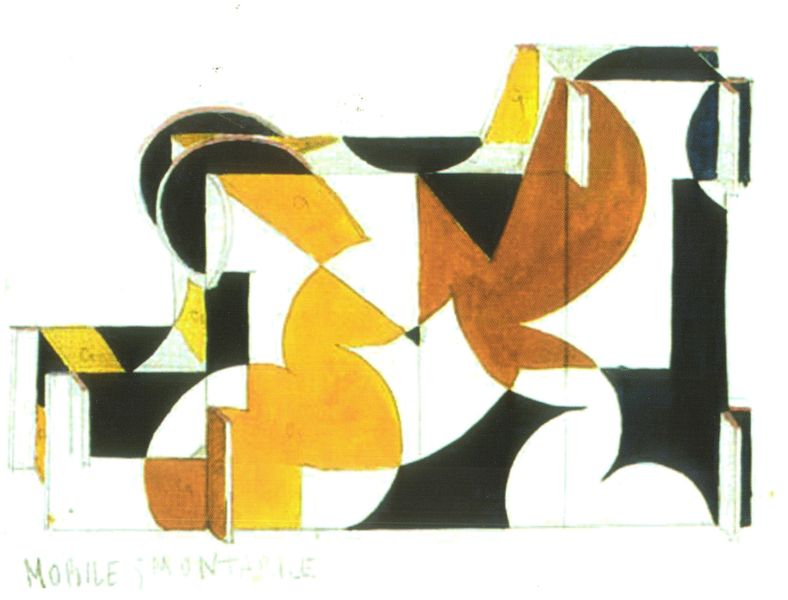
Titel: Progetto di mobile smontabile
Künstler: Giacomo Balla
Standort: Roma
Institution: (Privatsammlung)
Schlagwörter: weiß, gelb, kubismus, braun, brust, orange, schwarz, beige, muster, signatur, figur, kreis, orang, abstrakt, farben, modern, formen, auto, treppe, dunkelblau, rechtecke, form, grafisch, kreise, wirr, geometrisch, scherenschnitt, weisss, dreiecke, geometrie, doppelt, rundungen, moderne kunst, konstruktivismus, geometrische formen, hintereinander, muste, mondrian, mobile, mobil, formensprache, atomobil, dopplt